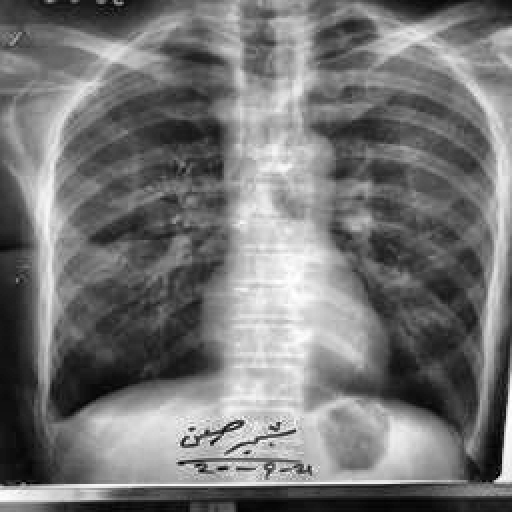
Finding: TUBERCULOSIS